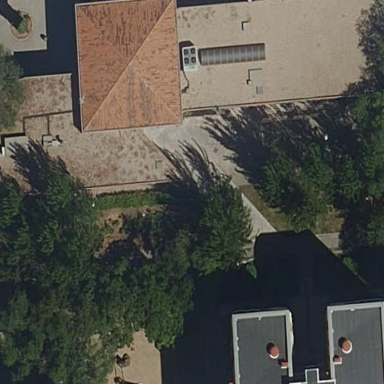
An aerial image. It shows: Arts centre building.